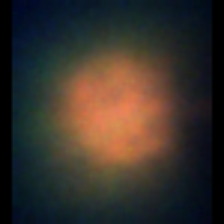
Taxon: Ciliates
Group: Other